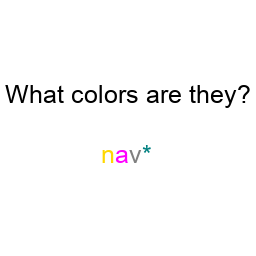
Color: gold, magenta, gray, teal
Color name shown: navy
Background color: white
Question text color: black